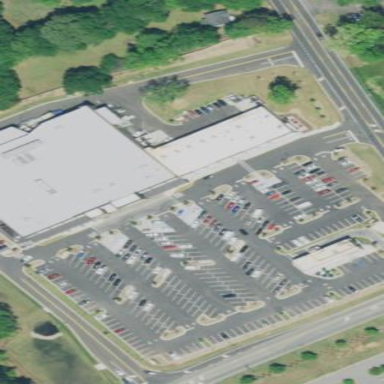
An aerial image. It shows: Retail building.